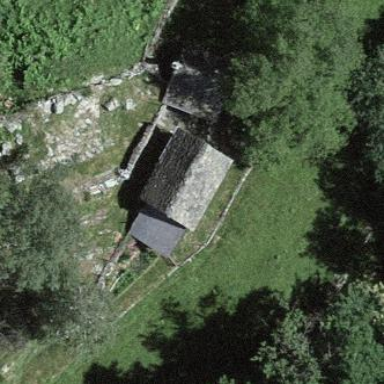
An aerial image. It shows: Alpine hut.